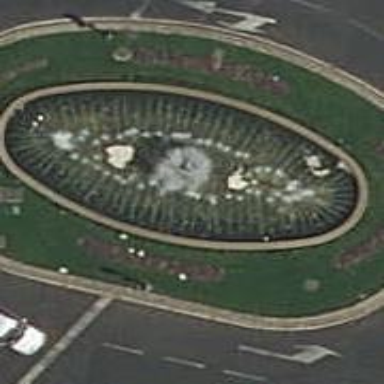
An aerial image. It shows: Fountain surrounded by kerb next to water body.